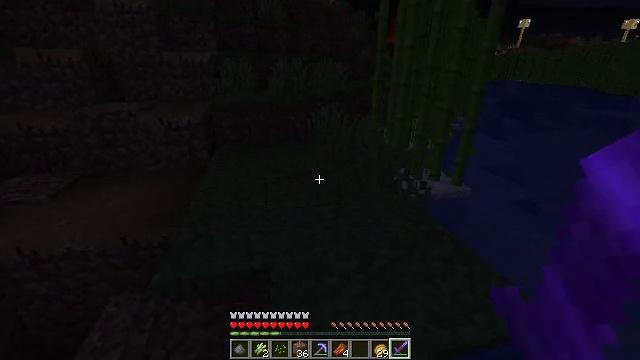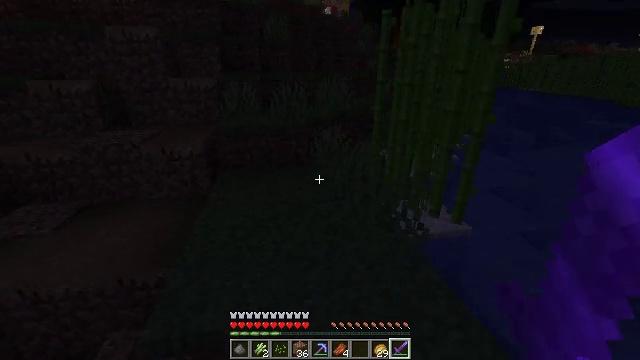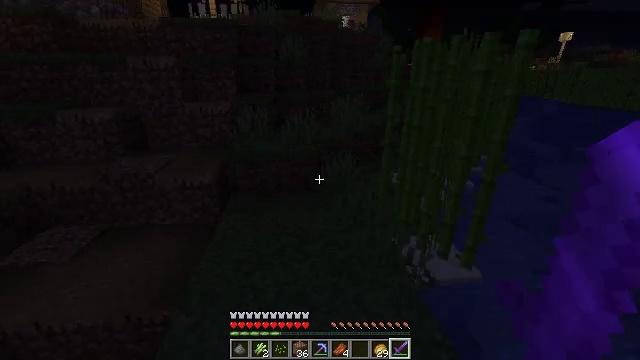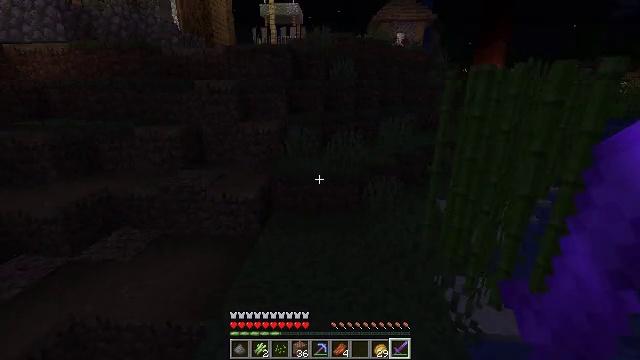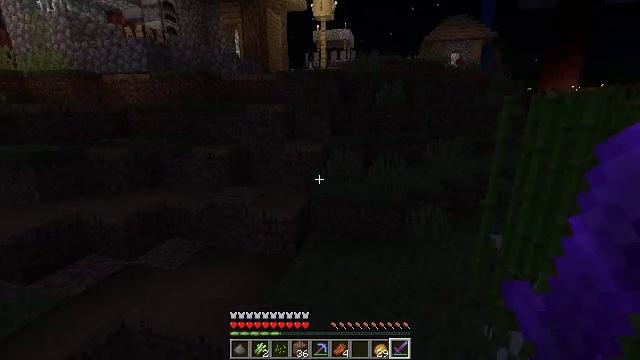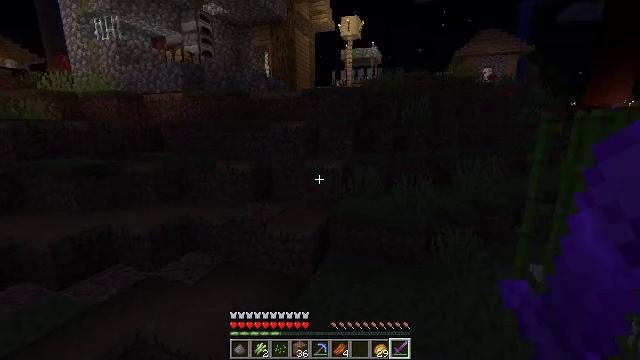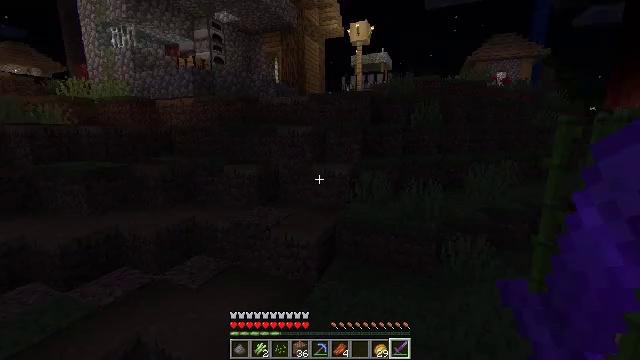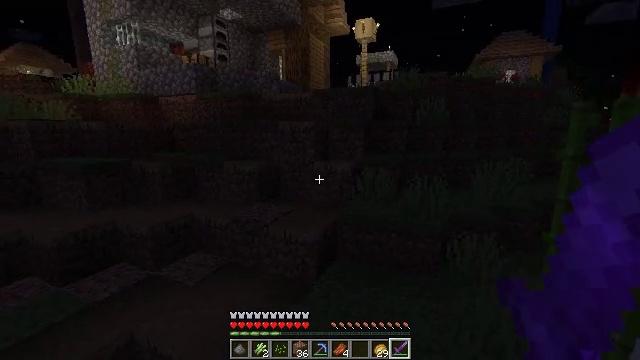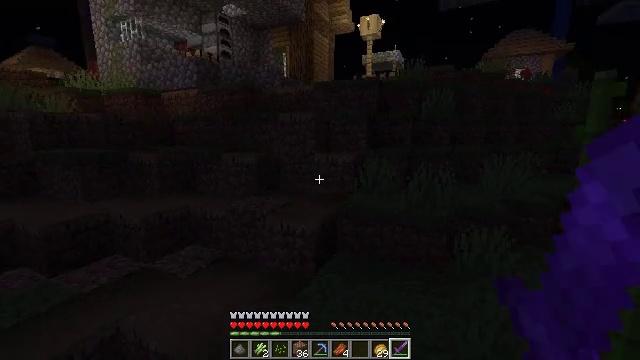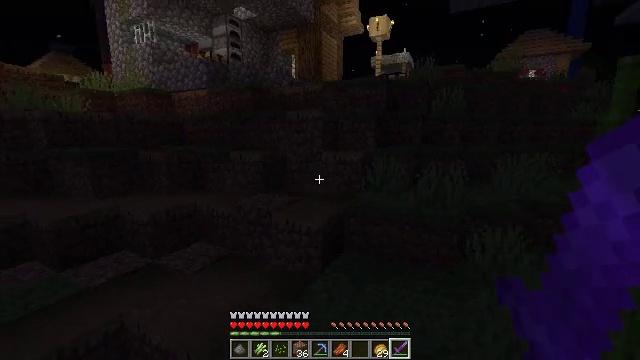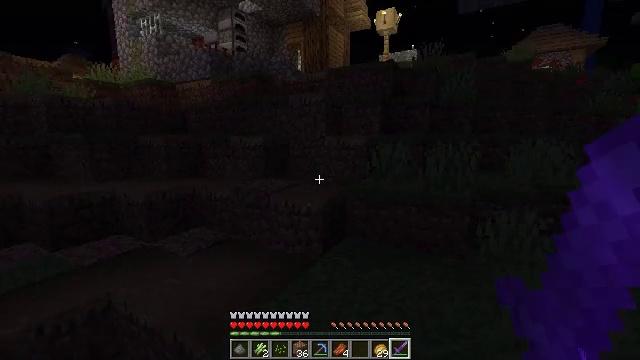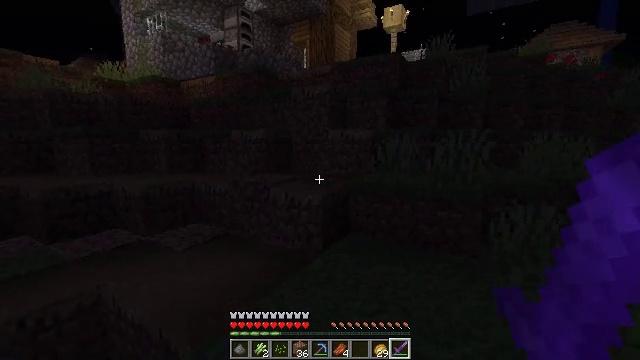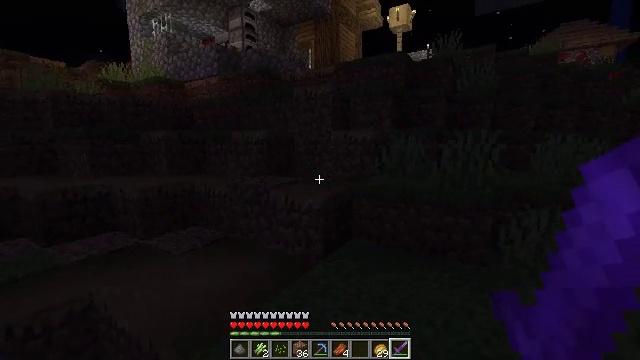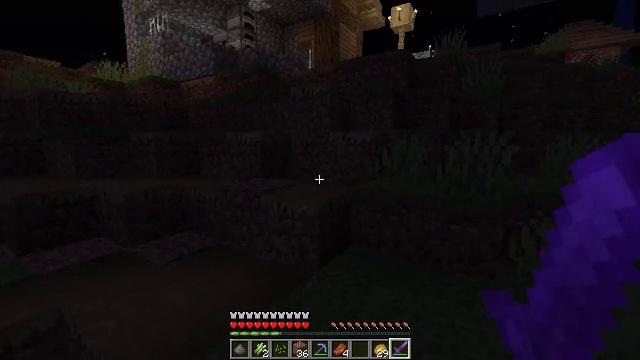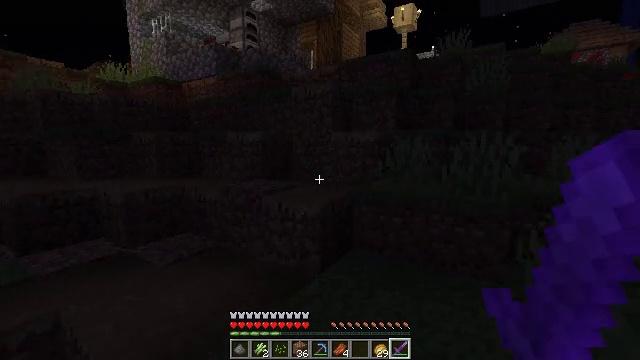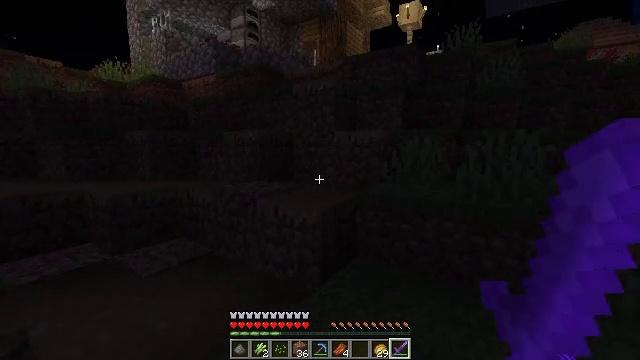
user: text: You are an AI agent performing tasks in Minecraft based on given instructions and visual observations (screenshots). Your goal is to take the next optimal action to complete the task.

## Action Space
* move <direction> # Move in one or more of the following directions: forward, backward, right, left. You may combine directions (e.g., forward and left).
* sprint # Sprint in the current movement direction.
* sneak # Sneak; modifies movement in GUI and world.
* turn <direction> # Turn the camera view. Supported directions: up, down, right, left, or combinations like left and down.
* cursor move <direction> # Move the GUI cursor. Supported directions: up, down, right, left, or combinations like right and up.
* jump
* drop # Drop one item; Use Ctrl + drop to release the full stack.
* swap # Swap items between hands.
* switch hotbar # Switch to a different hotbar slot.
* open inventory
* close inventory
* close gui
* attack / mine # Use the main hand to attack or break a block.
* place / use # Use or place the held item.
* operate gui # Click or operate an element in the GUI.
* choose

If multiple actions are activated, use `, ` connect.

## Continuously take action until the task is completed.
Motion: motion action
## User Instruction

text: Combat the zombie.
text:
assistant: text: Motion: move forward, turn left, jump
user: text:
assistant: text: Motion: move forward, turn left, jump
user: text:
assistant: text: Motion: move forward, turn left and up, jump
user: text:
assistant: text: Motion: move forward, turn left and up
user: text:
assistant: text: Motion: move forward, turn left and up
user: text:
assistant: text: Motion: move forward, turn left and up
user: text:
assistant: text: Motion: move forward, turn left
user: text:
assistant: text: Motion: move forward, turn left
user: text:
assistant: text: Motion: move forward, turn left
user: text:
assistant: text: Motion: move forward, turn left
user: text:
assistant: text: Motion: move forward, turn left
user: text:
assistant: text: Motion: move forward, turn left
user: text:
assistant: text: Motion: move forward
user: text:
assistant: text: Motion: move forward
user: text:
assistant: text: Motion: move forward
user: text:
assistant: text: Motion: move forward
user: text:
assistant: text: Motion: move forward
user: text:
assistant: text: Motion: move forward
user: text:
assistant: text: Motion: move forward
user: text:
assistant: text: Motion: move forward
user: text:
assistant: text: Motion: move forward
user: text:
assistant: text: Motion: move forward, turn left, jump
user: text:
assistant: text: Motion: move forward, turn left, jump
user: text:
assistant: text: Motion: move forward, turn left, jump
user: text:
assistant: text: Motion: move forward, turn left, jump
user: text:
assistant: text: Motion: move forward, turn left
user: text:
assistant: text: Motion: move forward, turn left
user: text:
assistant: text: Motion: move forward, turn left
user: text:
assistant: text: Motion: move forward
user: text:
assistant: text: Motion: move forward